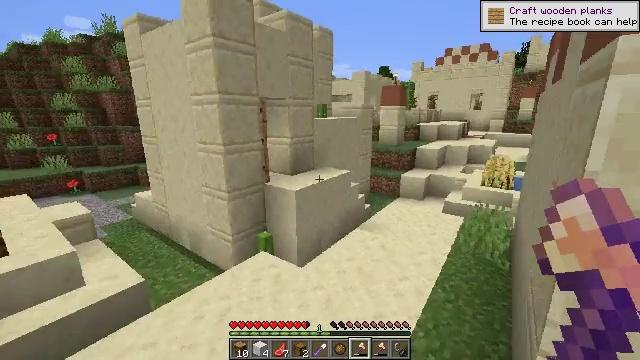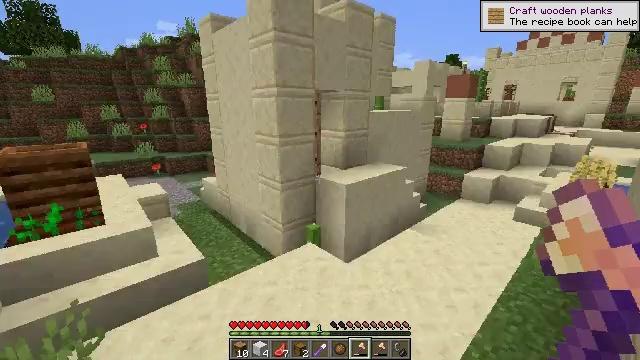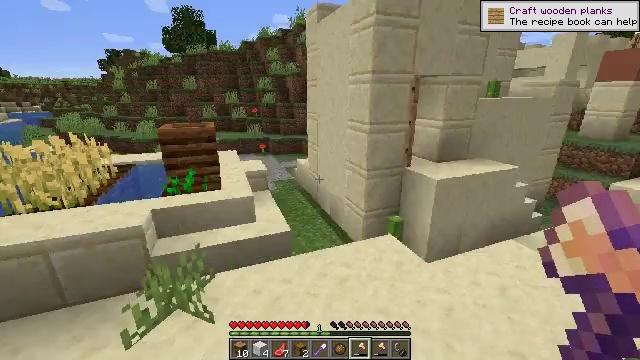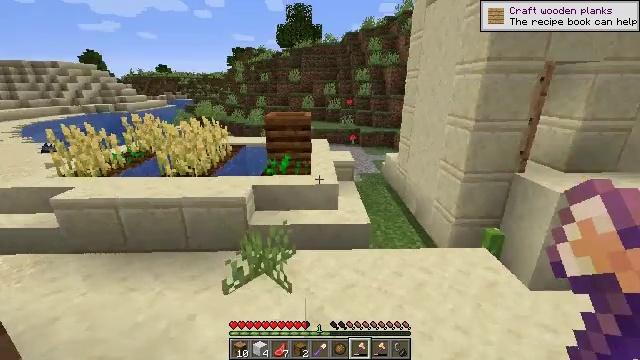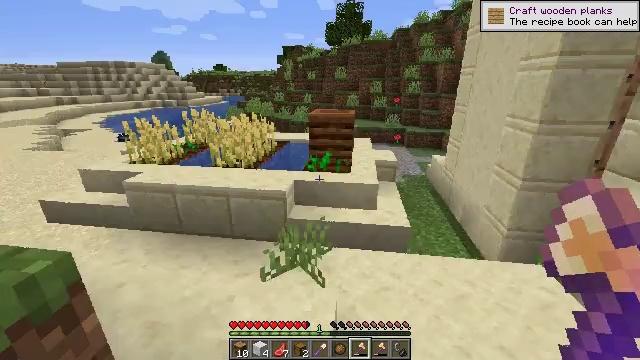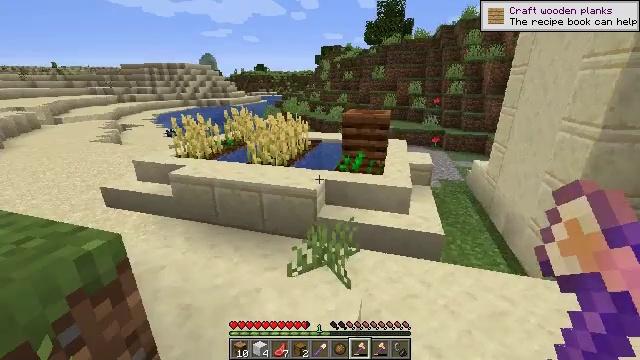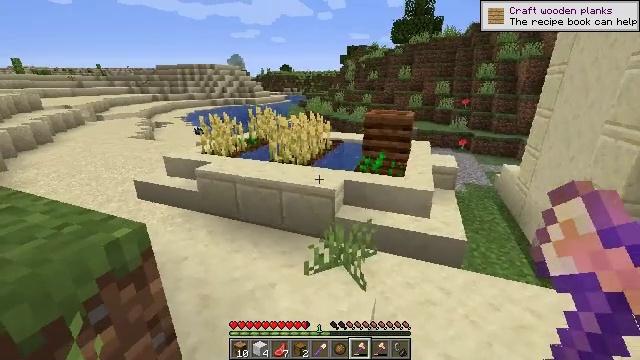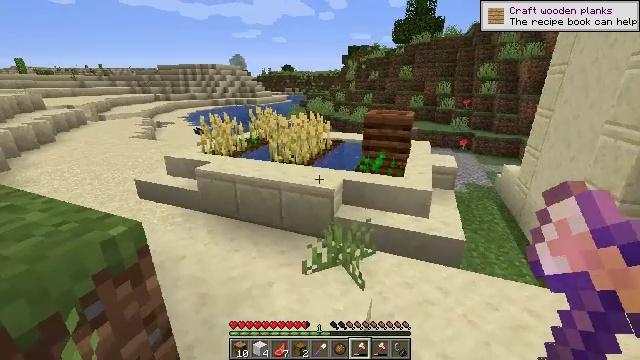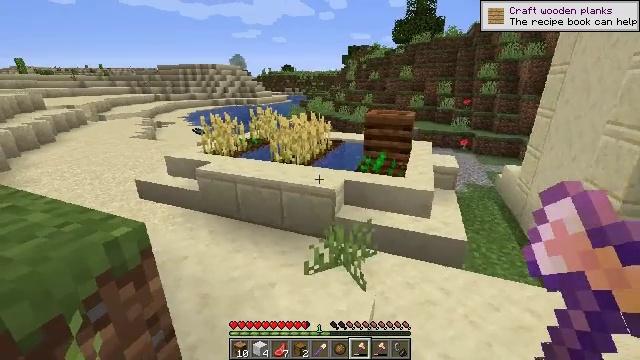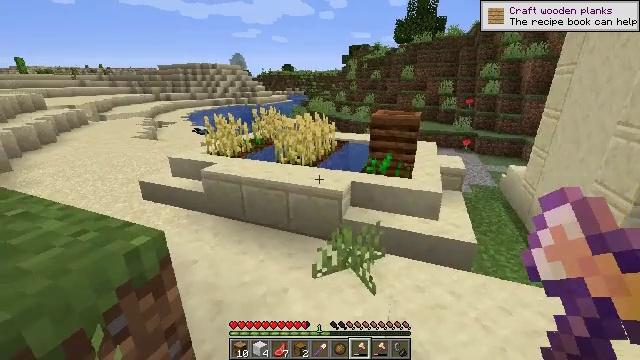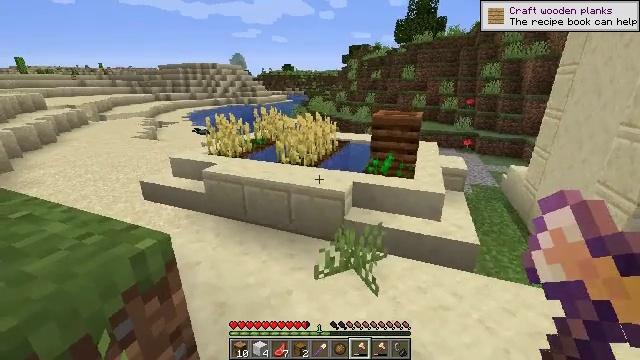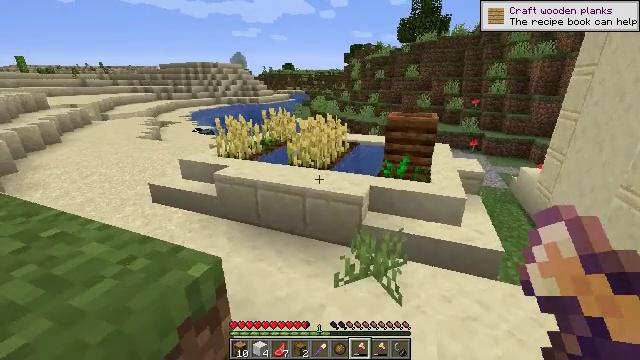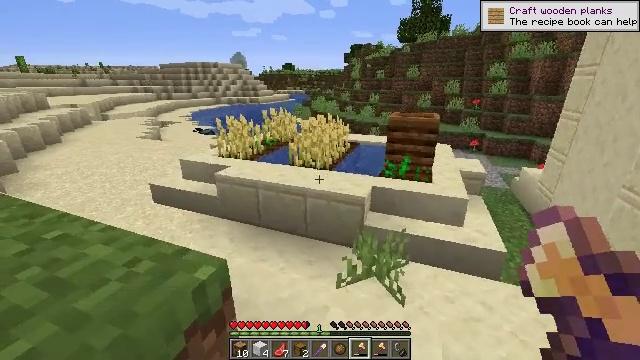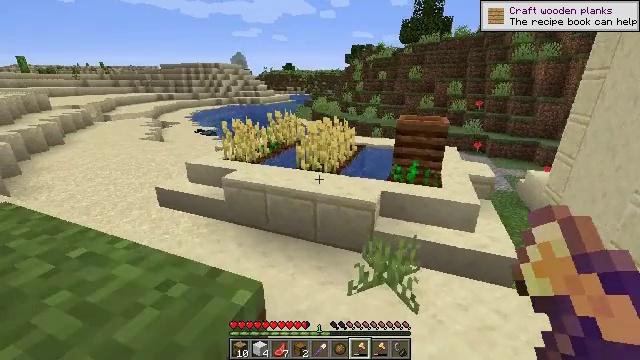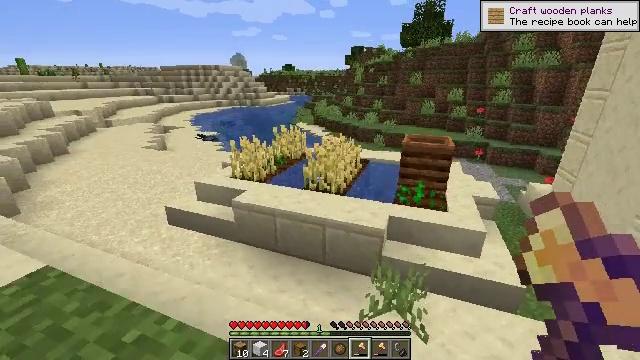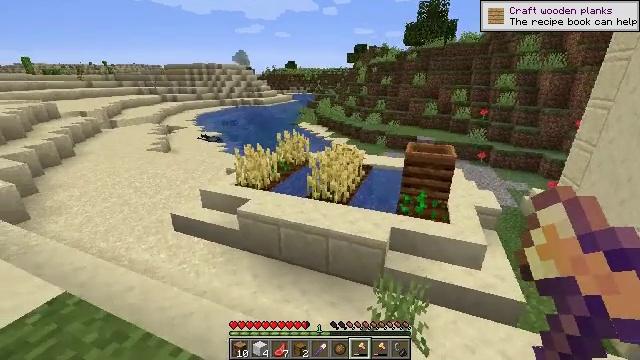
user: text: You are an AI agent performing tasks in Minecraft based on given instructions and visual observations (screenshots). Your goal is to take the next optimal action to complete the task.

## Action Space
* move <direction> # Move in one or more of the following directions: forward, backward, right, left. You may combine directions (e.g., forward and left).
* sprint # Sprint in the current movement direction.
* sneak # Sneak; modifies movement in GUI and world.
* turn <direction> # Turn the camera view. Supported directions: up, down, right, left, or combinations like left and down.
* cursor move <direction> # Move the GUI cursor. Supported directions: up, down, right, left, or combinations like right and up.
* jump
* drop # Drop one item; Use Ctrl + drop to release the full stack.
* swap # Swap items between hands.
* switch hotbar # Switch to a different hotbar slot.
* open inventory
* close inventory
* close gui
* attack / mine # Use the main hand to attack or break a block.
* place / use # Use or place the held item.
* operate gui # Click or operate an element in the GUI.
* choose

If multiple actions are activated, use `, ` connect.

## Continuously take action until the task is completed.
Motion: motion action
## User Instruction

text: Mine a chest to move it.
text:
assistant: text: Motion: turn left and down
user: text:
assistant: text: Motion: move back, turn left and down
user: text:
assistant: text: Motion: move back, turn left and down
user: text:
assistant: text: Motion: move back, turn left
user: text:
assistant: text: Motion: move back, turn left
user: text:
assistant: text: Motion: move back, turn left
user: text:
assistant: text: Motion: move back and move left
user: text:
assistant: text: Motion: move back and move left
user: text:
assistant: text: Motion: move left
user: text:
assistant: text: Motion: move left
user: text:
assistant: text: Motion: move left
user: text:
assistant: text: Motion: move left
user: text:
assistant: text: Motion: move left, jump
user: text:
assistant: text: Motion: move forward, jump
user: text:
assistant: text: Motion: move forward, jump
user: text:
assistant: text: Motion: move forward, turn left and down, jump
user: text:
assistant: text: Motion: move forward, turn left, jump
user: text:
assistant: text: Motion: move forward, turn left, jump
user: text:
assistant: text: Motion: move forward, turn left
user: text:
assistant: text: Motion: move forward, turn left
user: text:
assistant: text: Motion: move forward, turn left
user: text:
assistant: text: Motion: move forward
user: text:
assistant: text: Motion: move forward
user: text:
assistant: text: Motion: move forward, jump
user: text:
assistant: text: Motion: move forward, jump
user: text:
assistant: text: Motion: move forward, turn up, jump
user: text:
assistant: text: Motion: move forward, turn up, jump
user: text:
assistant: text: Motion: move forward, jump
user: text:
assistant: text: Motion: move forward and move right, turn left, jump
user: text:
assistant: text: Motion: move forward and move right, turn left, jump